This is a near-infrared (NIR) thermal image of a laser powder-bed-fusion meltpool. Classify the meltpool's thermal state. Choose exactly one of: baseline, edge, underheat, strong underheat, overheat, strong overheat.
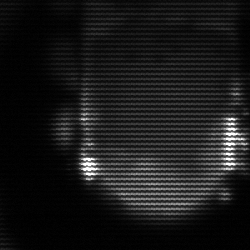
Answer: baseline